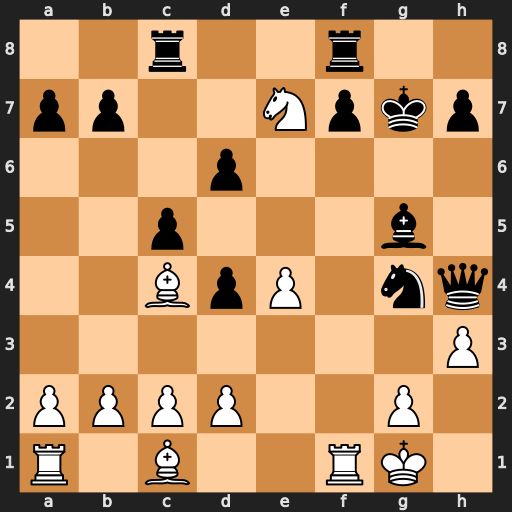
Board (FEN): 2r2r2/pp2Npkp/3p4/2p3b1/2BpP1nq/7P/PPPP2P1/R1B2RK1
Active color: w
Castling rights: -
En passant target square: -
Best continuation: Nf5+ Kh8 Nxh4